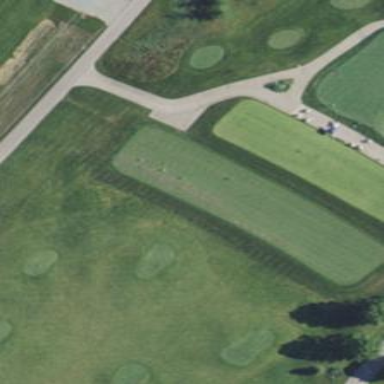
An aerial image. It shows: Golf tee on grassy land.